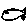
Label: fish